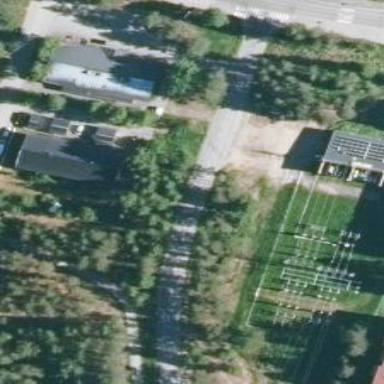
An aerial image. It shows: Distribution level power substation surrounded by fence.